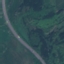
Label: Highway